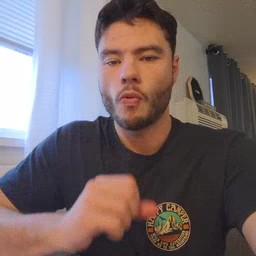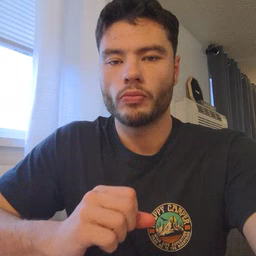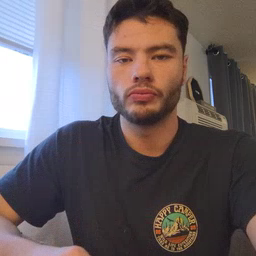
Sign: old